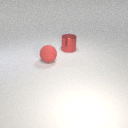
large red rubber sphere to the left of large red metal cylinder